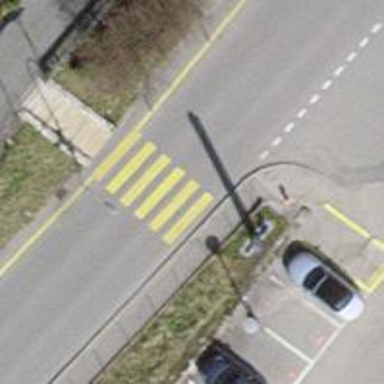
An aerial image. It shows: Zebra crossing on the road.